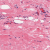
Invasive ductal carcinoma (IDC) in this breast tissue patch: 0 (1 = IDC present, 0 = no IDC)